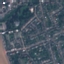
Land use / land cover: Residential